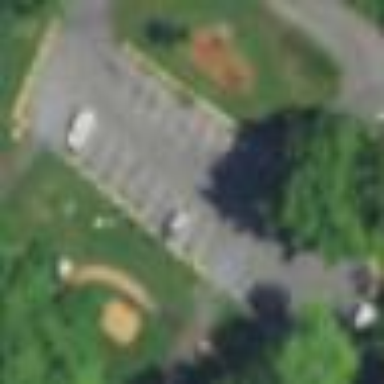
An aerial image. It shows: Parking area.